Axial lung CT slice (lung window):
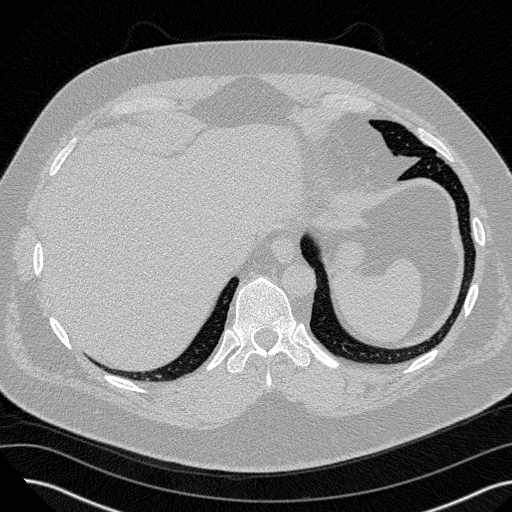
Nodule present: no